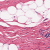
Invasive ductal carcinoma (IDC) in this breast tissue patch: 0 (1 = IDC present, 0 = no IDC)